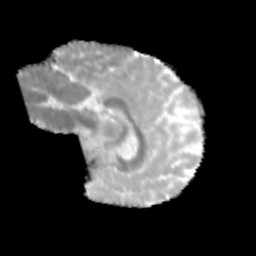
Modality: MD
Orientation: sagittal
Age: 10
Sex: male
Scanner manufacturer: siemens
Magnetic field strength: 3 T
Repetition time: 3.8 s
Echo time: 0.07 s